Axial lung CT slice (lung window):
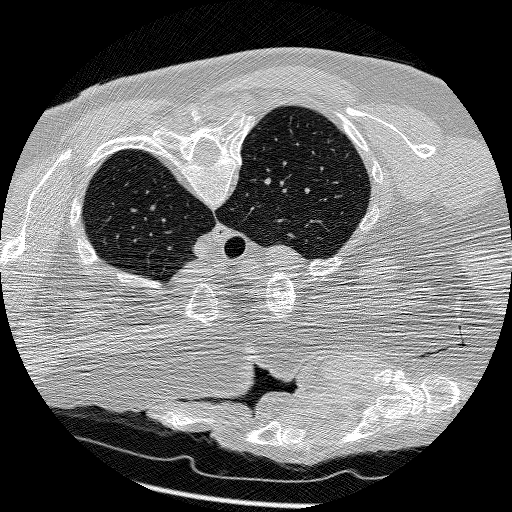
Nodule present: no